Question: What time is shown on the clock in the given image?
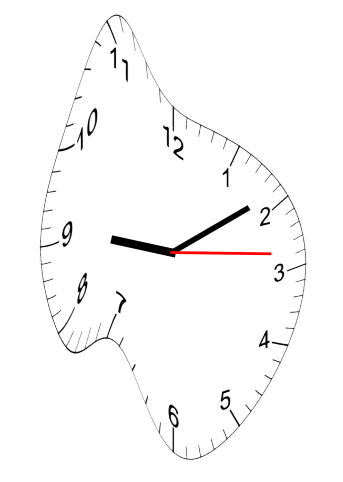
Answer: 09:09:14